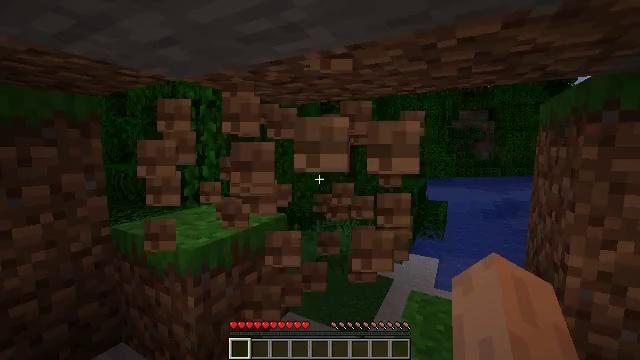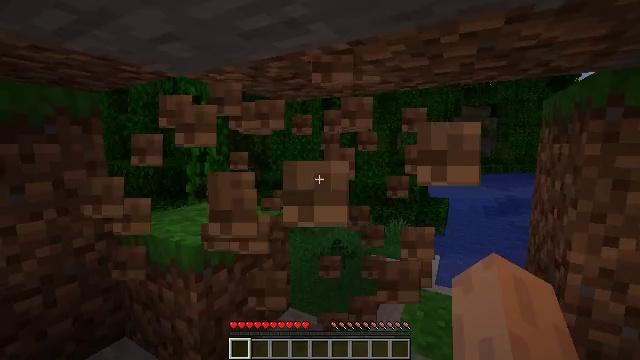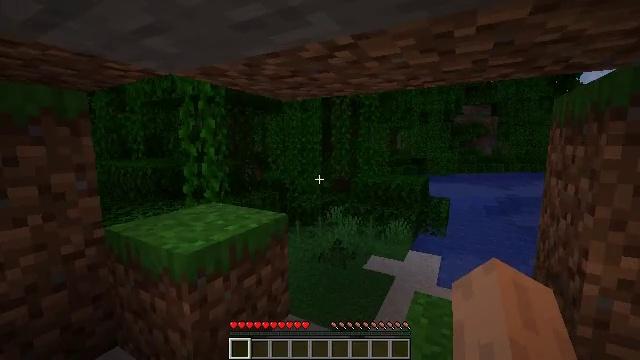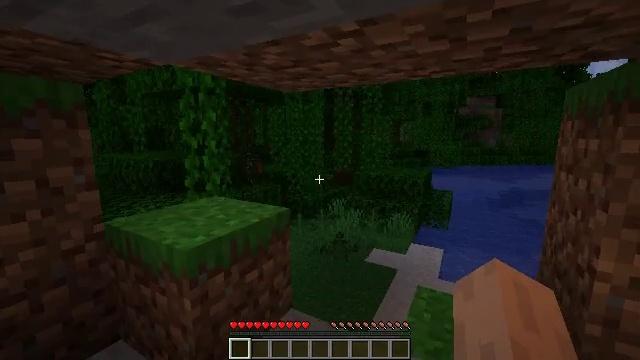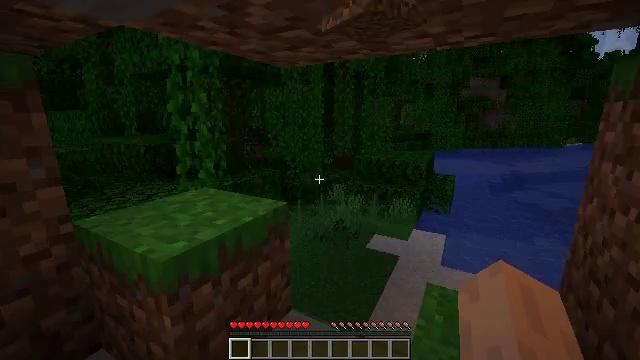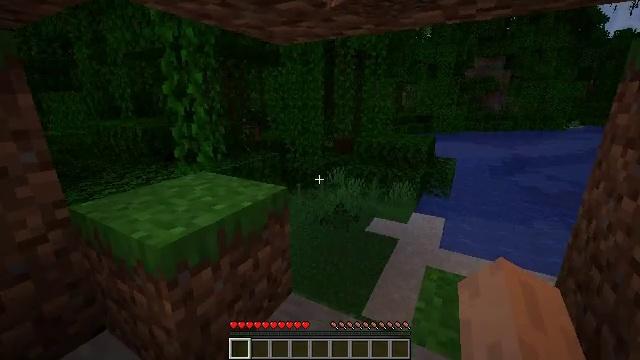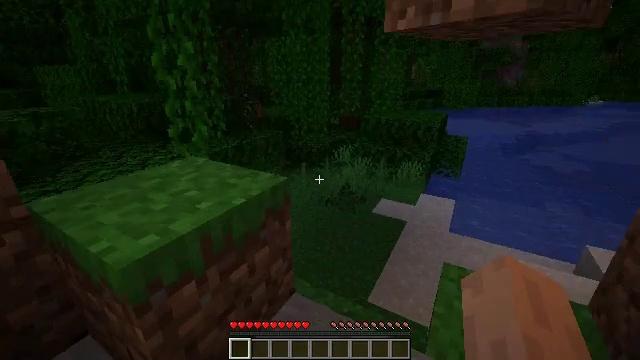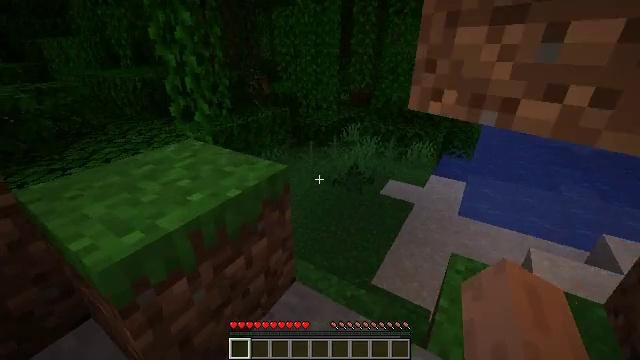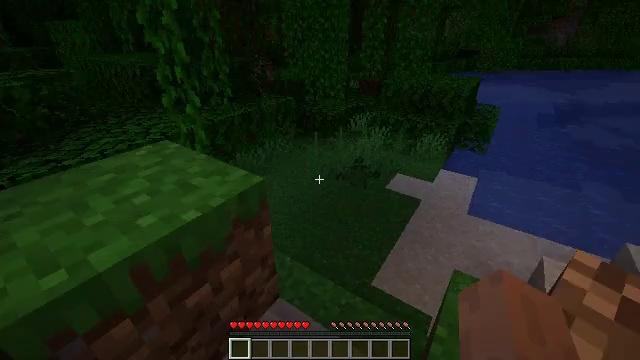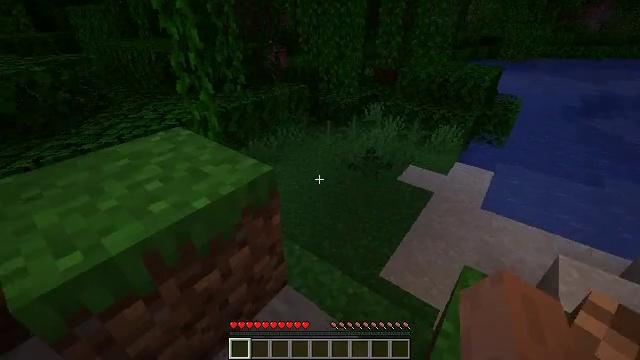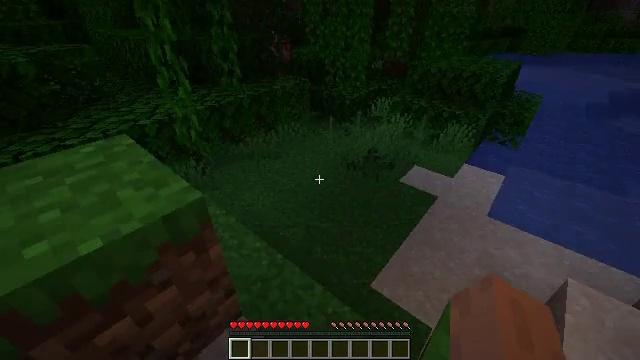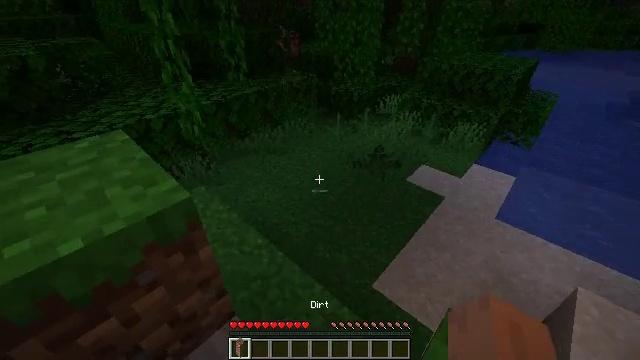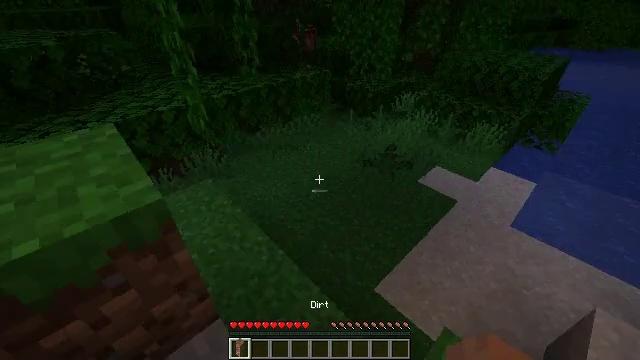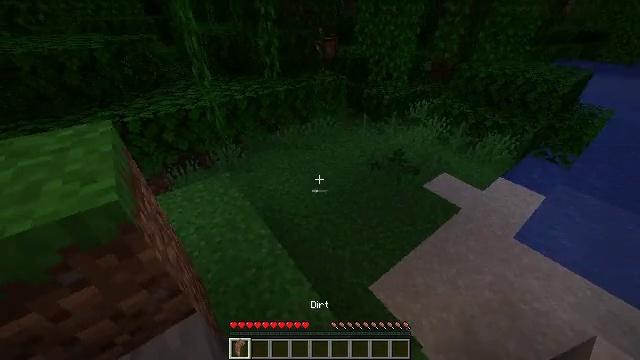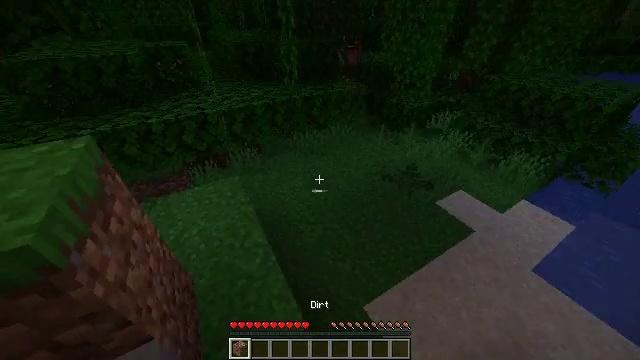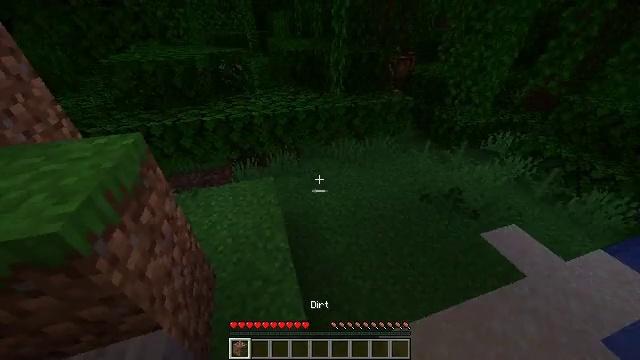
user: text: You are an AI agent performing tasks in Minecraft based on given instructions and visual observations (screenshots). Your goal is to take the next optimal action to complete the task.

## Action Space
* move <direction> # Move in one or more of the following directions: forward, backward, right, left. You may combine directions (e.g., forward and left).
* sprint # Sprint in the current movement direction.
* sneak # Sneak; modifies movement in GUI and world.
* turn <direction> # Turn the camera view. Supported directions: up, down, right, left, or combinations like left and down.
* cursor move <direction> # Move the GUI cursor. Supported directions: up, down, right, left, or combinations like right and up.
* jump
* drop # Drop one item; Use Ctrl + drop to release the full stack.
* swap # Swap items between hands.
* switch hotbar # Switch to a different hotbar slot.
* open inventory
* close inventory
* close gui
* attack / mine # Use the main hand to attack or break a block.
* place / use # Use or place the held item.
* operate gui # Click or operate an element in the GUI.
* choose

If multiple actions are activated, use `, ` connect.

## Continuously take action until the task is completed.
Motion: motion action
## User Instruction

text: Mine the cocoa pods for beans.
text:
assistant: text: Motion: attack / mine
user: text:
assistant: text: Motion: move forward, attack / mine
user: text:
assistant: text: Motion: move forward, turn down, attack / mine
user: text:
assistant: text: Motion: move forward, turn down, attack / mine
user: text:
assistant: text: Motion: move forward, turn down
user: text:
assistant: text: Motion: move forward, turn left and down
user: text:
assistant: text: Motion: move forward and move right, turn left and down
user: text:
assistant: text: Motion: move forward and move right, turn left and down
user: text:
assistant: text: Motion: move forward and move right, turn left and down
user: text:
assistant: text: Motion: move forward and move right, turn left and down
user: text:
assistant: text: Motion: move forward and move right, sprint, turn left
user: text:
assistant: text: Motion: move forward and move right, sprint, turn left and down
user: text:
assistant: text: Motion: move forward and move right, sprint, turn left and down
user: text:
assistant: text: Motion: move forward and move right, sprint, turn left
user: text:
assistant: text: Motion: move forward and move right, sprint, turn left and up
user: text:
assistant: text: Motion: move forward, turn left and up
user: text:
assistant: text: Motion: move forward, turn left and up
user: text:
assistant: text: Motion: move forward, sprint, turn up
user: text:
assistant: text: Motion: move forward, sprint, turn right and up
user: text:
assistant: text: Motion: move forward, sprint, turn right
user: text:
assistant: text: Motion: move forward, sprint
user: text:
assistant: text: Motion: move forward
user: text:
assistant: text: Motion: move forward
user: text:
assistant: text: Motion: move forward, turn right
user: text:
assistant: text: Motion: move forward, turn right and up
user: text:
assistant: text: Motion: move forward, sprint
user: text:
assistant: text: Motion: move forward, sprint
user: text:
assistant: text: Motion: move forward, sprint
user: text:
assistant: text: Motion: move forward, turn right
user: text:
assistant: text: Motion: move forward, turn right